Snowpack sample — Snodgrass Mountain, Crested Butte, Colorado (2/4/25, 12:06 PM MST)
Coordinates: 38.923, -106.968
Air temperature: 35 °F
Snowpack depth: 80 cm
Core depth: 80 cm
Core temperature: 32 °F
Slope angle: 14°, slope face: 78°
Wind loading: low
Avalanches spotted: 0
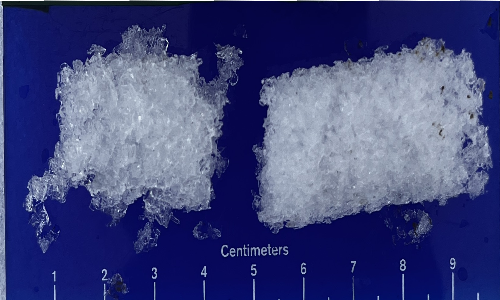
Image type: core
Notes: No avalanches nearby, unusually warm weather for the last month reported by residents, Collected 25 yards from treeline